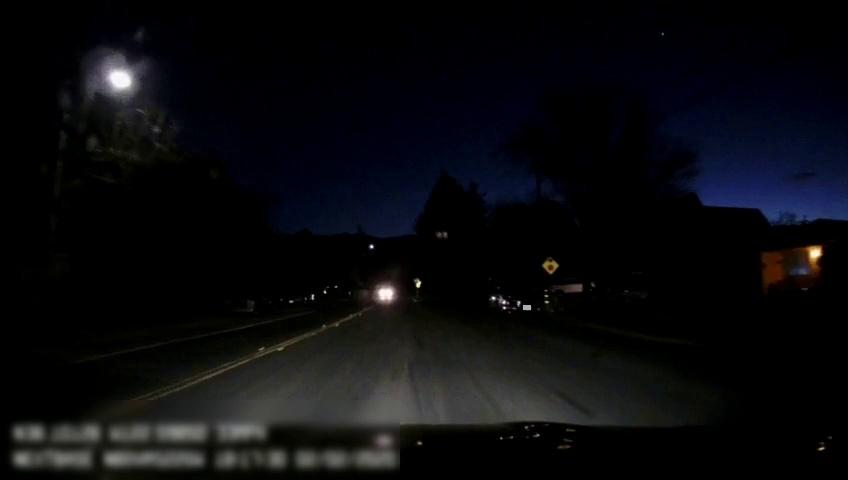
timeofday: Night
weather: Other
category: Drivable Space
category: Vehicles | Car
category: Vehicles | Car
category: Vehicles | Car
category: Lanes | Opposite Lane
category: Lanes | Opposite Lane
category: Lanes | Current Lane
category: Traffic | Signs